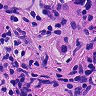
Metastatic tissue present: yes